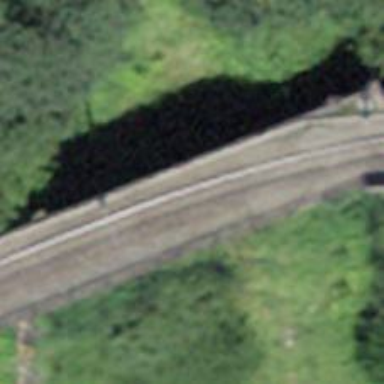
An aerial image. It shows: Narrow-gauge electrified railway bridge.